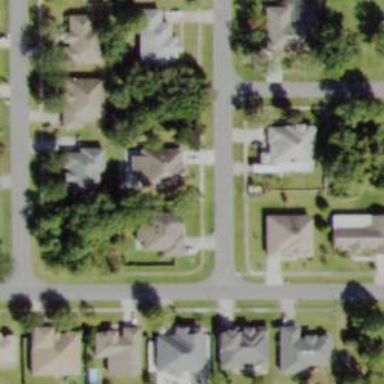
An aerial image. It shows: Residential road with sidewalk on the left.